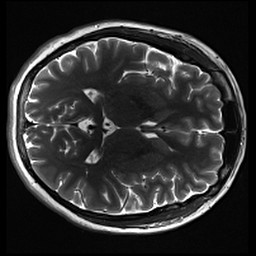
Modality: inplaneT2
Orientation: axial